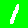
Digit: 1